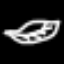
Label: leaf